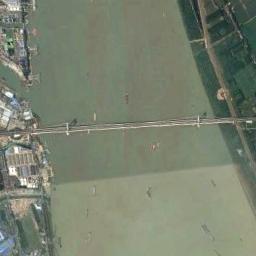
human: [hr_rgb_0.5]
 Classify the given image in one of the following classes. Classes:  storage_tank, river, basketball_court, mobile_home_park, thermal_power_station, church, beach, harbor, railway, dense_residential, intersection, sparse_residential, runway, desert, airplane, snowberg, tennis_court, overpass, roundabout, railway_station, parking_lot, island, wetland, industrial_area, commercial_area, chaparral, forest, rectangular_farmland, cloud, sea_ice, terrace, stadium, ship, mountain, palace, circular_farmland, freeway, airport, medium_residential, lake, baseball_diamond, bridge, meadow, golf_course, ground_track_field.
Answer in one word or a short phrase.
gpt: bridge